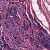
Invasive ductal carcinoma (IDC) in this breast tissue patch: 0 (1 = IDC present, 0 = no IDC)